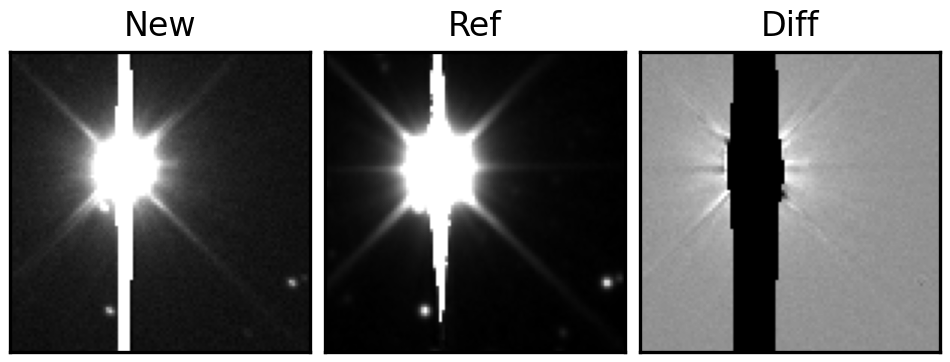
Label: bogus